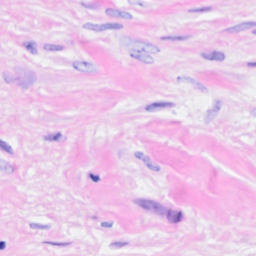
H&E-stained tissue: Breast